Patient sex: M
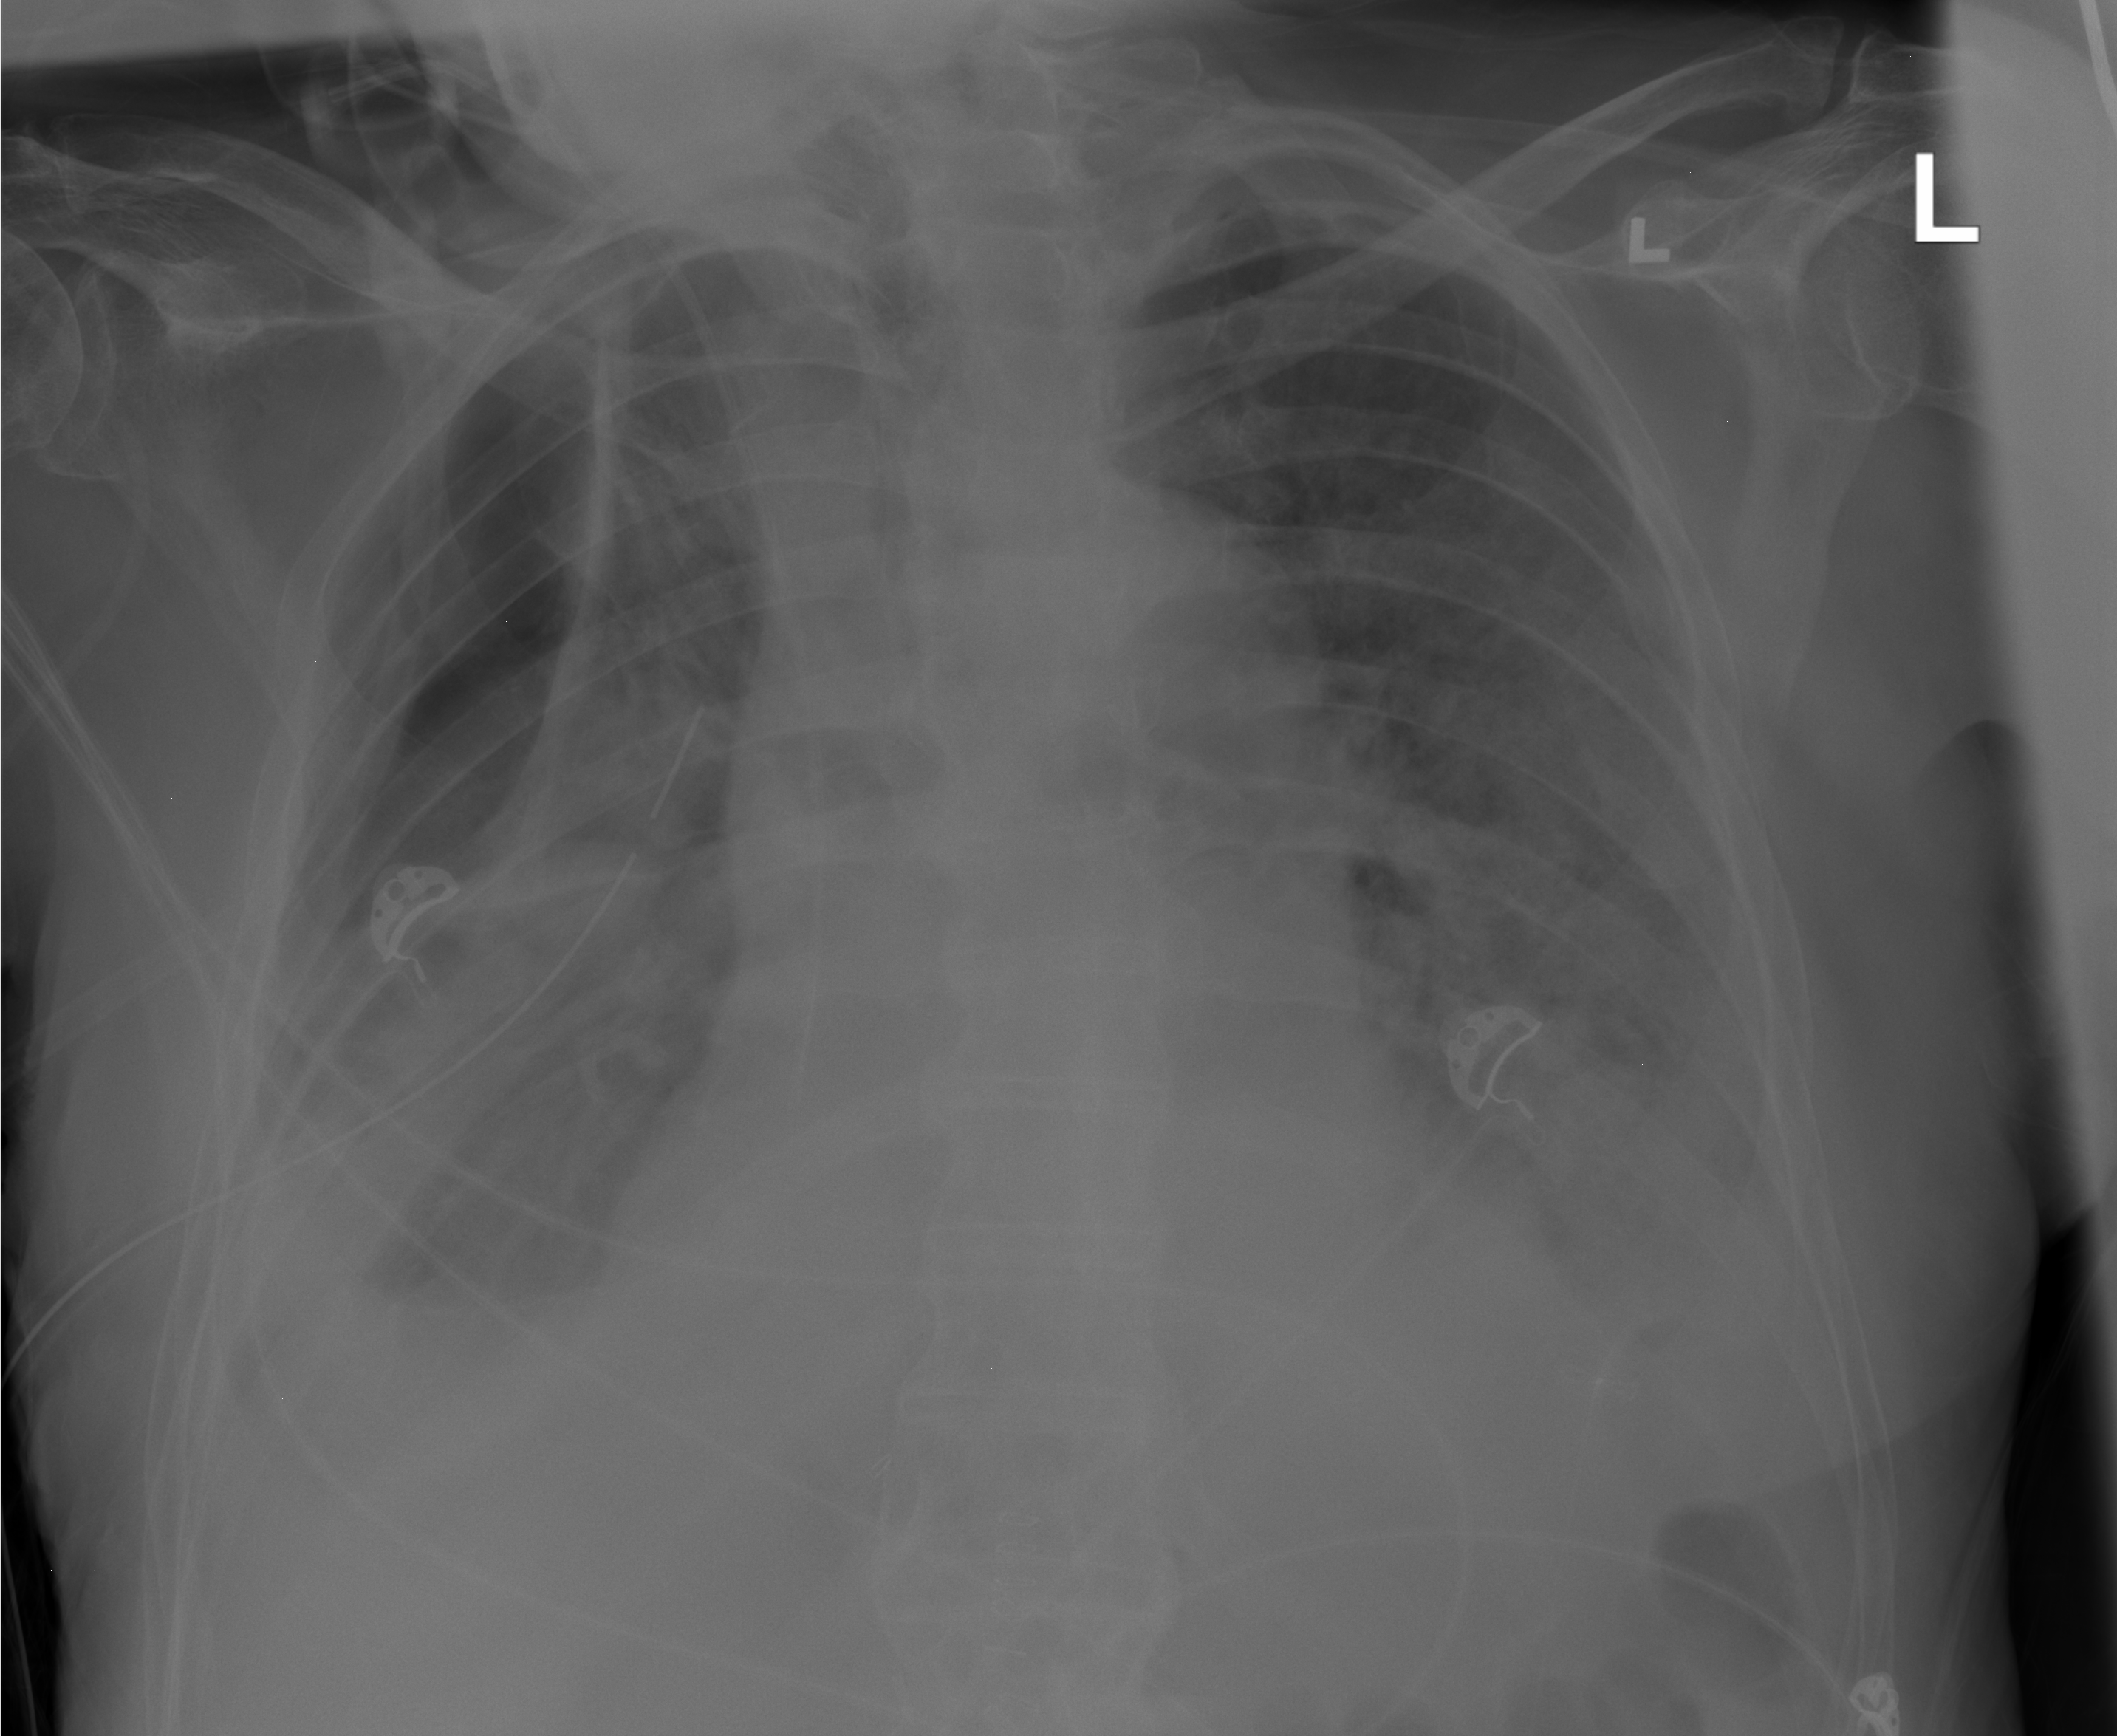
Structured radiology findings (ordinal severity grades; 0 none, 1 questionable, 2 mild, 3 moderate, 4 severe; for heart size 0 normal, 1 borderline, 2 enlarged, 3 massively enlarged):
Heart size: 2
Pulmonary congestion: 2
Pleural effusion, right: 2
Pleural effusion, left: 2
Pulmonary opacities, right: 2
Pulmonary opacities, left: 2
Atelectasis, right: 2
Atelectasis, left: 2